Question: I have a GUI like this:
'''
Gui +LastFound +AlwaysOnTop +ToolWindow -Caption
Gui, Add, Text,, 00:00
WinSet, Transparent, 200
Gui, Show, NoActivate
'''
Screenshot:

Is there a way to gradually blur the background, from outside to inside? I would like to hide to border of the box. I see nothing helpful in <URL>.
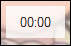
Answer: By using the out of the box commands, you really only have a transparency "slider" as your only tool.
The workaround to get the desired effect is to have a transparent background with a custom transparent image on top. i.e. you create your gradient effect that you want in your picture (e.g. a transparent '.PNG'), and you overlay your controls on top of the picture something like this:
'''
Gui +LastFound +AlwaysOnTop +ToolWindow -Caption
Gui, Add, Picture, w100 h100 , C:\TransparentBackground.png
Gui, Add, Text,xp10 yp10, 00:00
WinSet, Transparent, 200
Gui, Show, NoActivate
'''